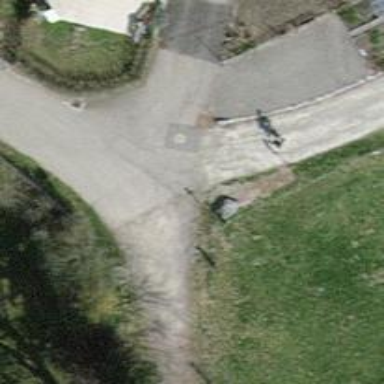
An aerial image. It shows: Bollard barrier.